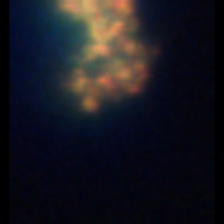
Taxon: Unknown_detritus
Group: Unknown